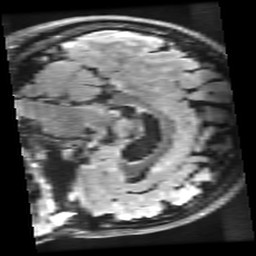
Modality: FLAIR
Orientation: sagittal
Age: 19
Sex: female
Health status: healthy
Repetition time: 12 s
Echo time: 0.09782 s